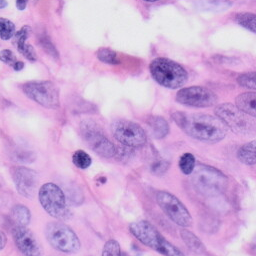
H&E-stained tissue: Skin